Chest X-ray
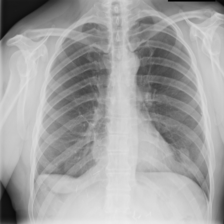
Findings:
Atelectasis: negative
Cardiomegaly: negative
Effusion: negative
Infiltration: negative
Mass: negative
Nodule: positive
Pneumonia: negative
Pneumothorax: negative
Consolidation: negative
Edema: negative
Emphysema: negative
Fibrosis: negative
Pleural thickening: negative
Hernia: negative